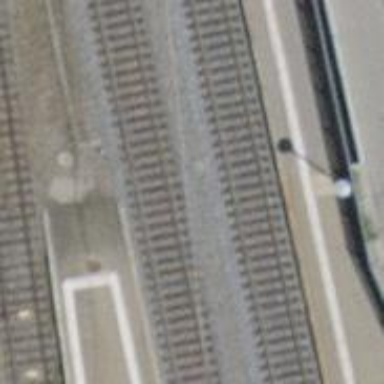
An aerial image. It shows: Railway bridge with electrified contact line. There is one track on the bridge.